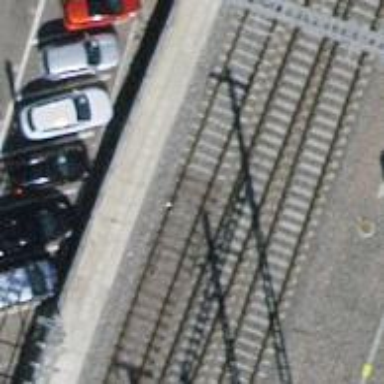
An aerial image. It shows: Rail siding with electrified contact lines.